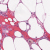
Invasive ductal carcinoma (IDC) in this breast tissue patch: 0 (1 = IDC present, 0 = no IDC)